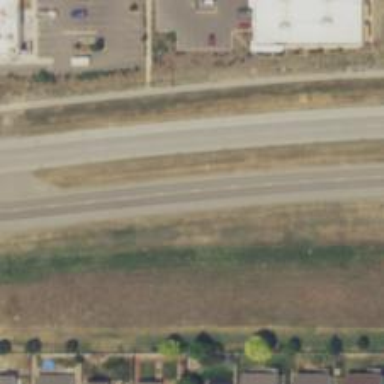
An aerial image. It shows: Expressway with asphalt surface. The highway is classified as trunk and has grade1 tracktype.